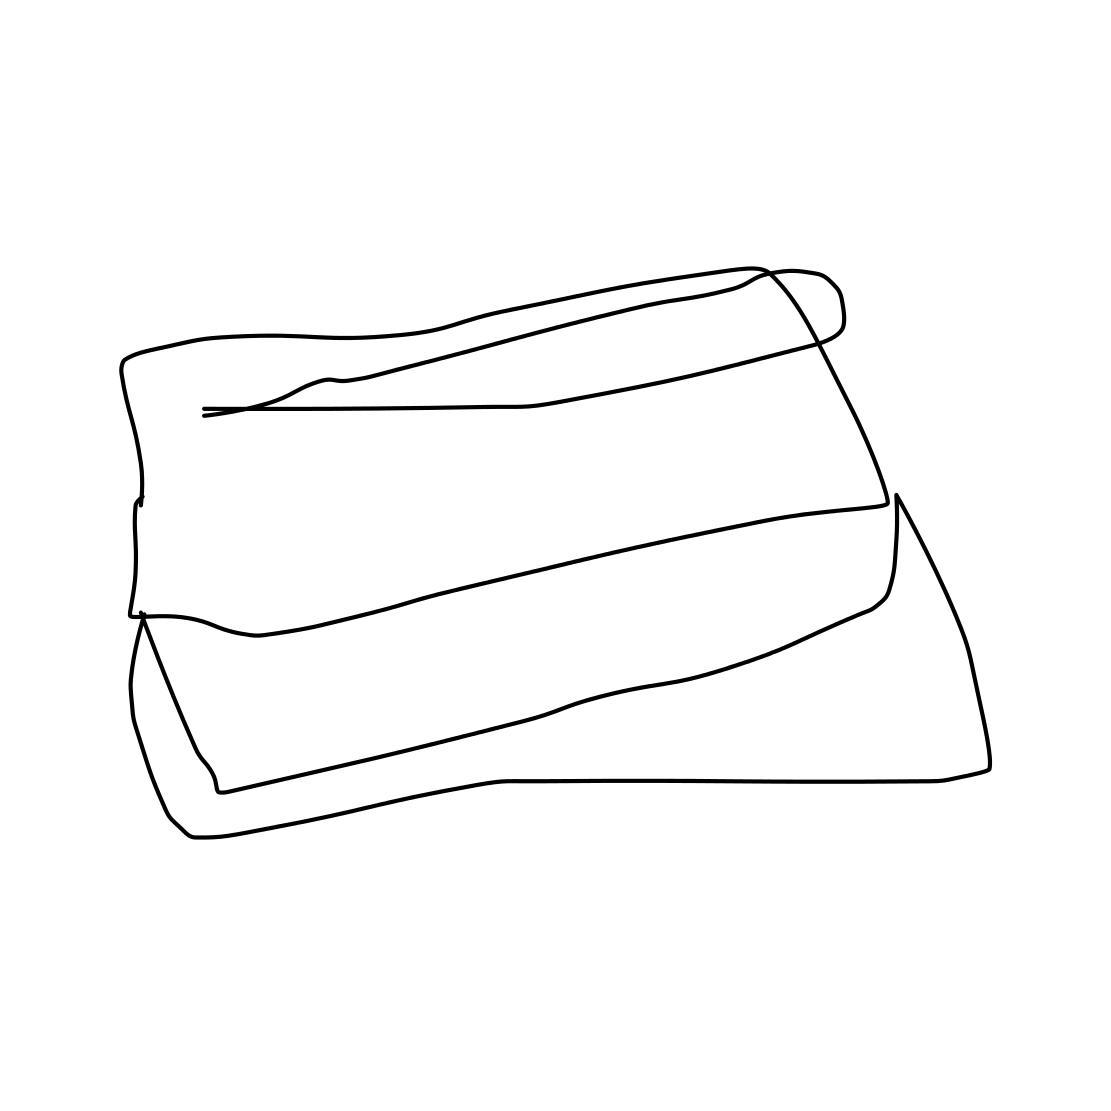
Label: couch